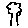
Label: tree